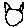
Label: cat